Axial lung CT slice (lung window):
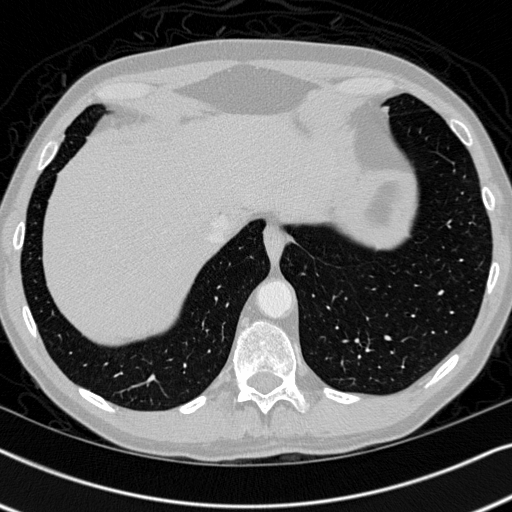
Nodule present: no